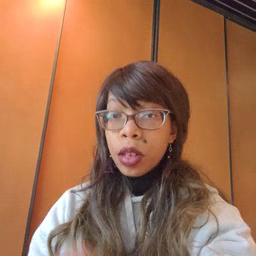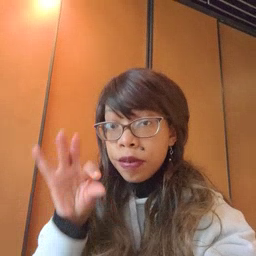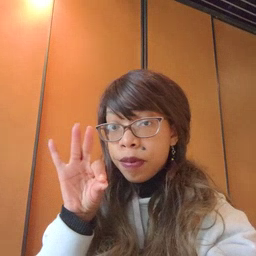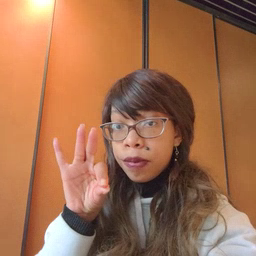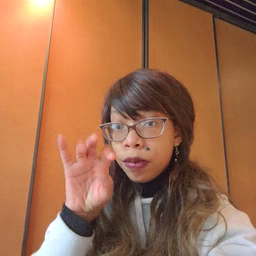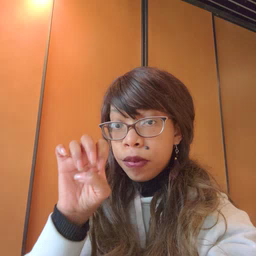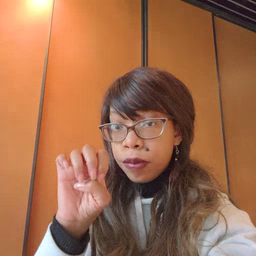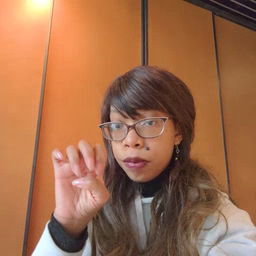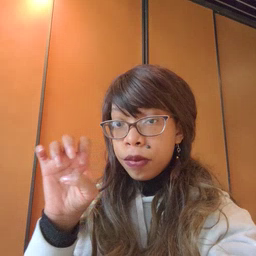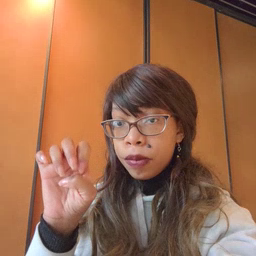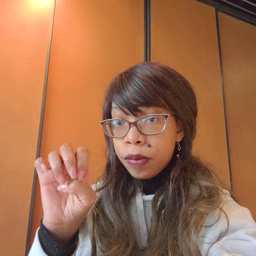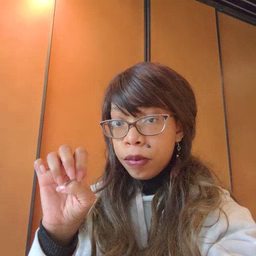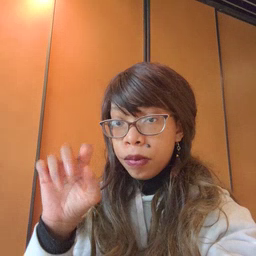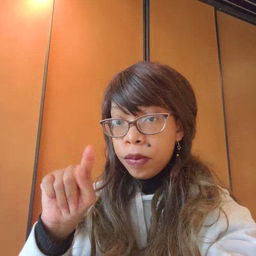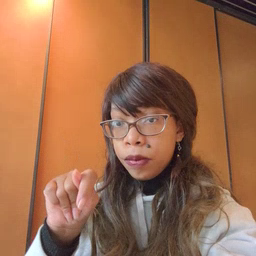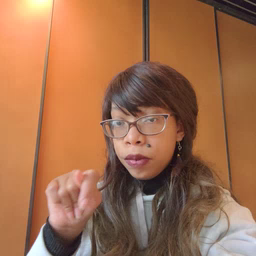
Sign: feet